Field crop: tomato
Growth stage: 1
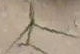
Species: cyperus